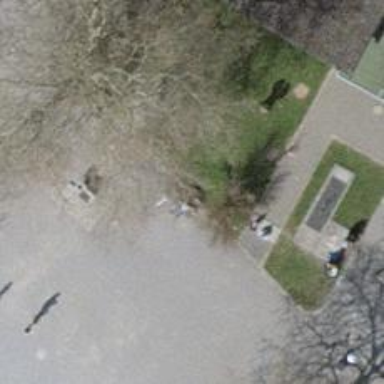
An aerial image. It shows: Bench.